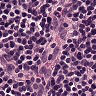
Metastatic tissue present: no